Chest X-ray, PA view. Patient: 52 years old, sex F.
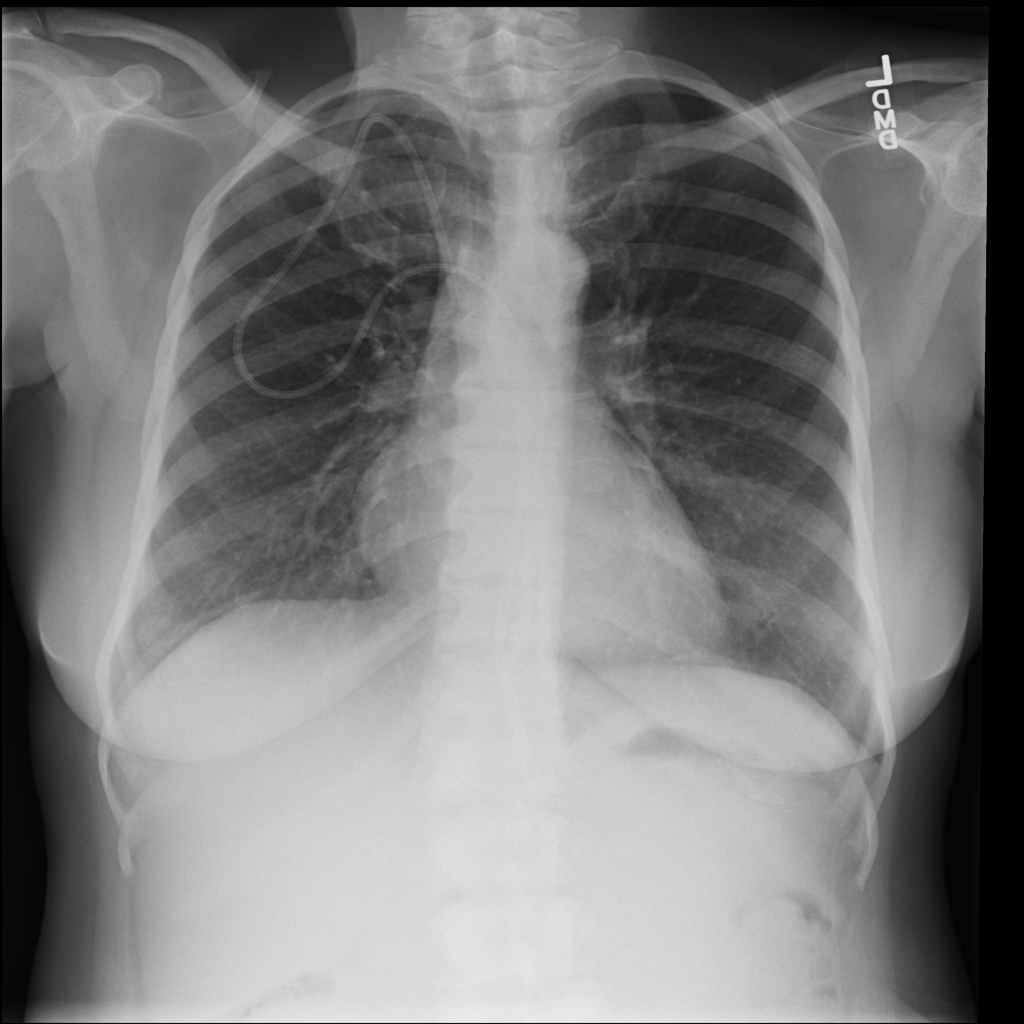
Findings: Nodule